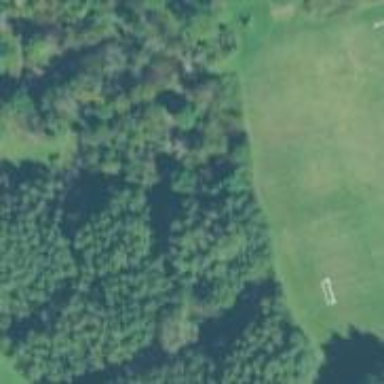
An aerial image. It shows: Disc golf hole.